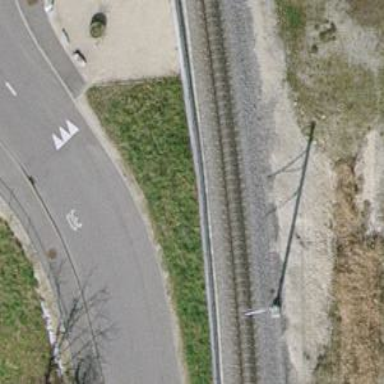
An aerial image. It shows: Narrow-gauge railway with 1 track. The tracks are electrified with contact line.